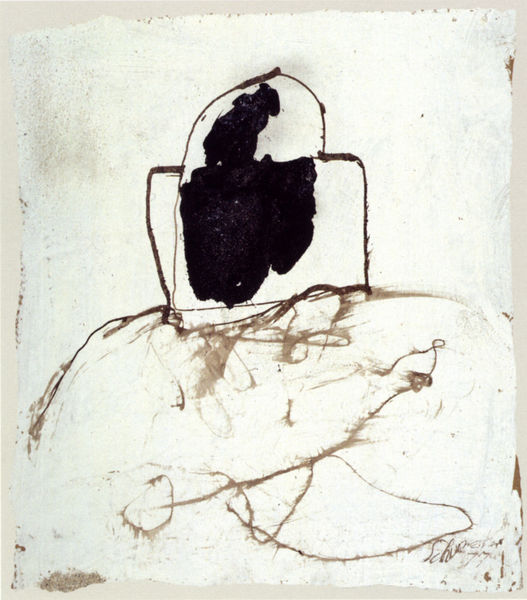
Titel: Djerba 23
Künstler: Emil Schumacher
Standort: Münster
Institution: LWL-Landesmuseum für Kunst und Kulturgeschichte
Schlagwörter: mann, skizze, arme, grafik, tusche, helm